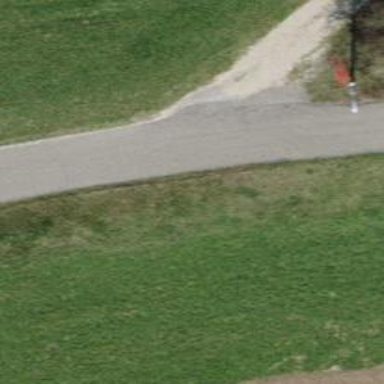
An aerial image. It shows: Compacted track road with grade3 tracktype.